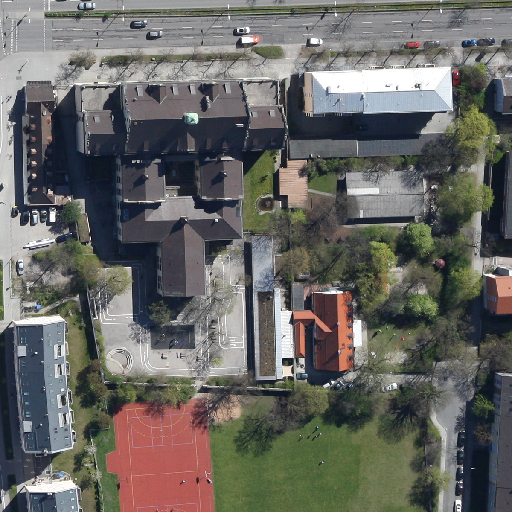
Referring expression: paved road along with tree